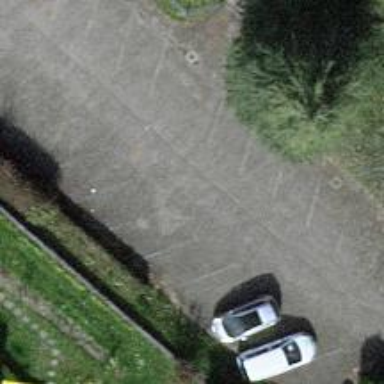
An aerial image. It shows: Parking area with surface.